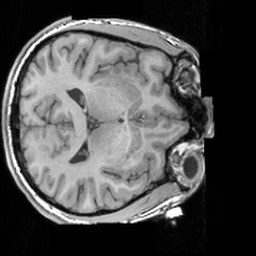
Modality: T1w
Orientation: axial
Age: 34
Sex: male
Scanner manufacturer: siemens
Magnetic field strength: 3 T
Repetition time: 1.63 s
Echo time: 0.00311 s